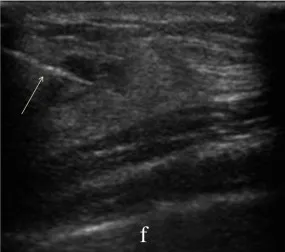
Breast panniculitis with vasculitis on ultrasound. F. A sono-guided biopsy of the nodule with an 18-gauge core biopsy needle (arrow) is performed.
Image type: radiology (ultrasound)